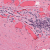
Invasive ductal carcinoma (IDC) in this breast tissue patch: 0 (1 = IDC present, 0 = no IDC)